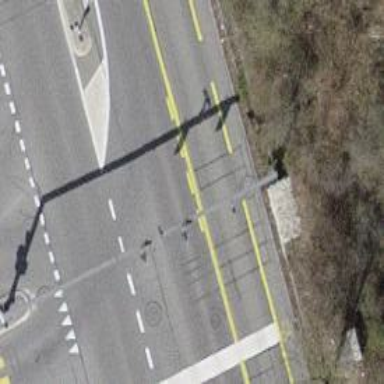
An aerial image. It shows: Road with traffic signals.